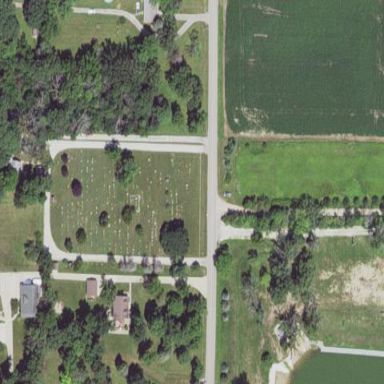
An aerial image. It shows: Cemetery or graveyard.